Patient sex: M
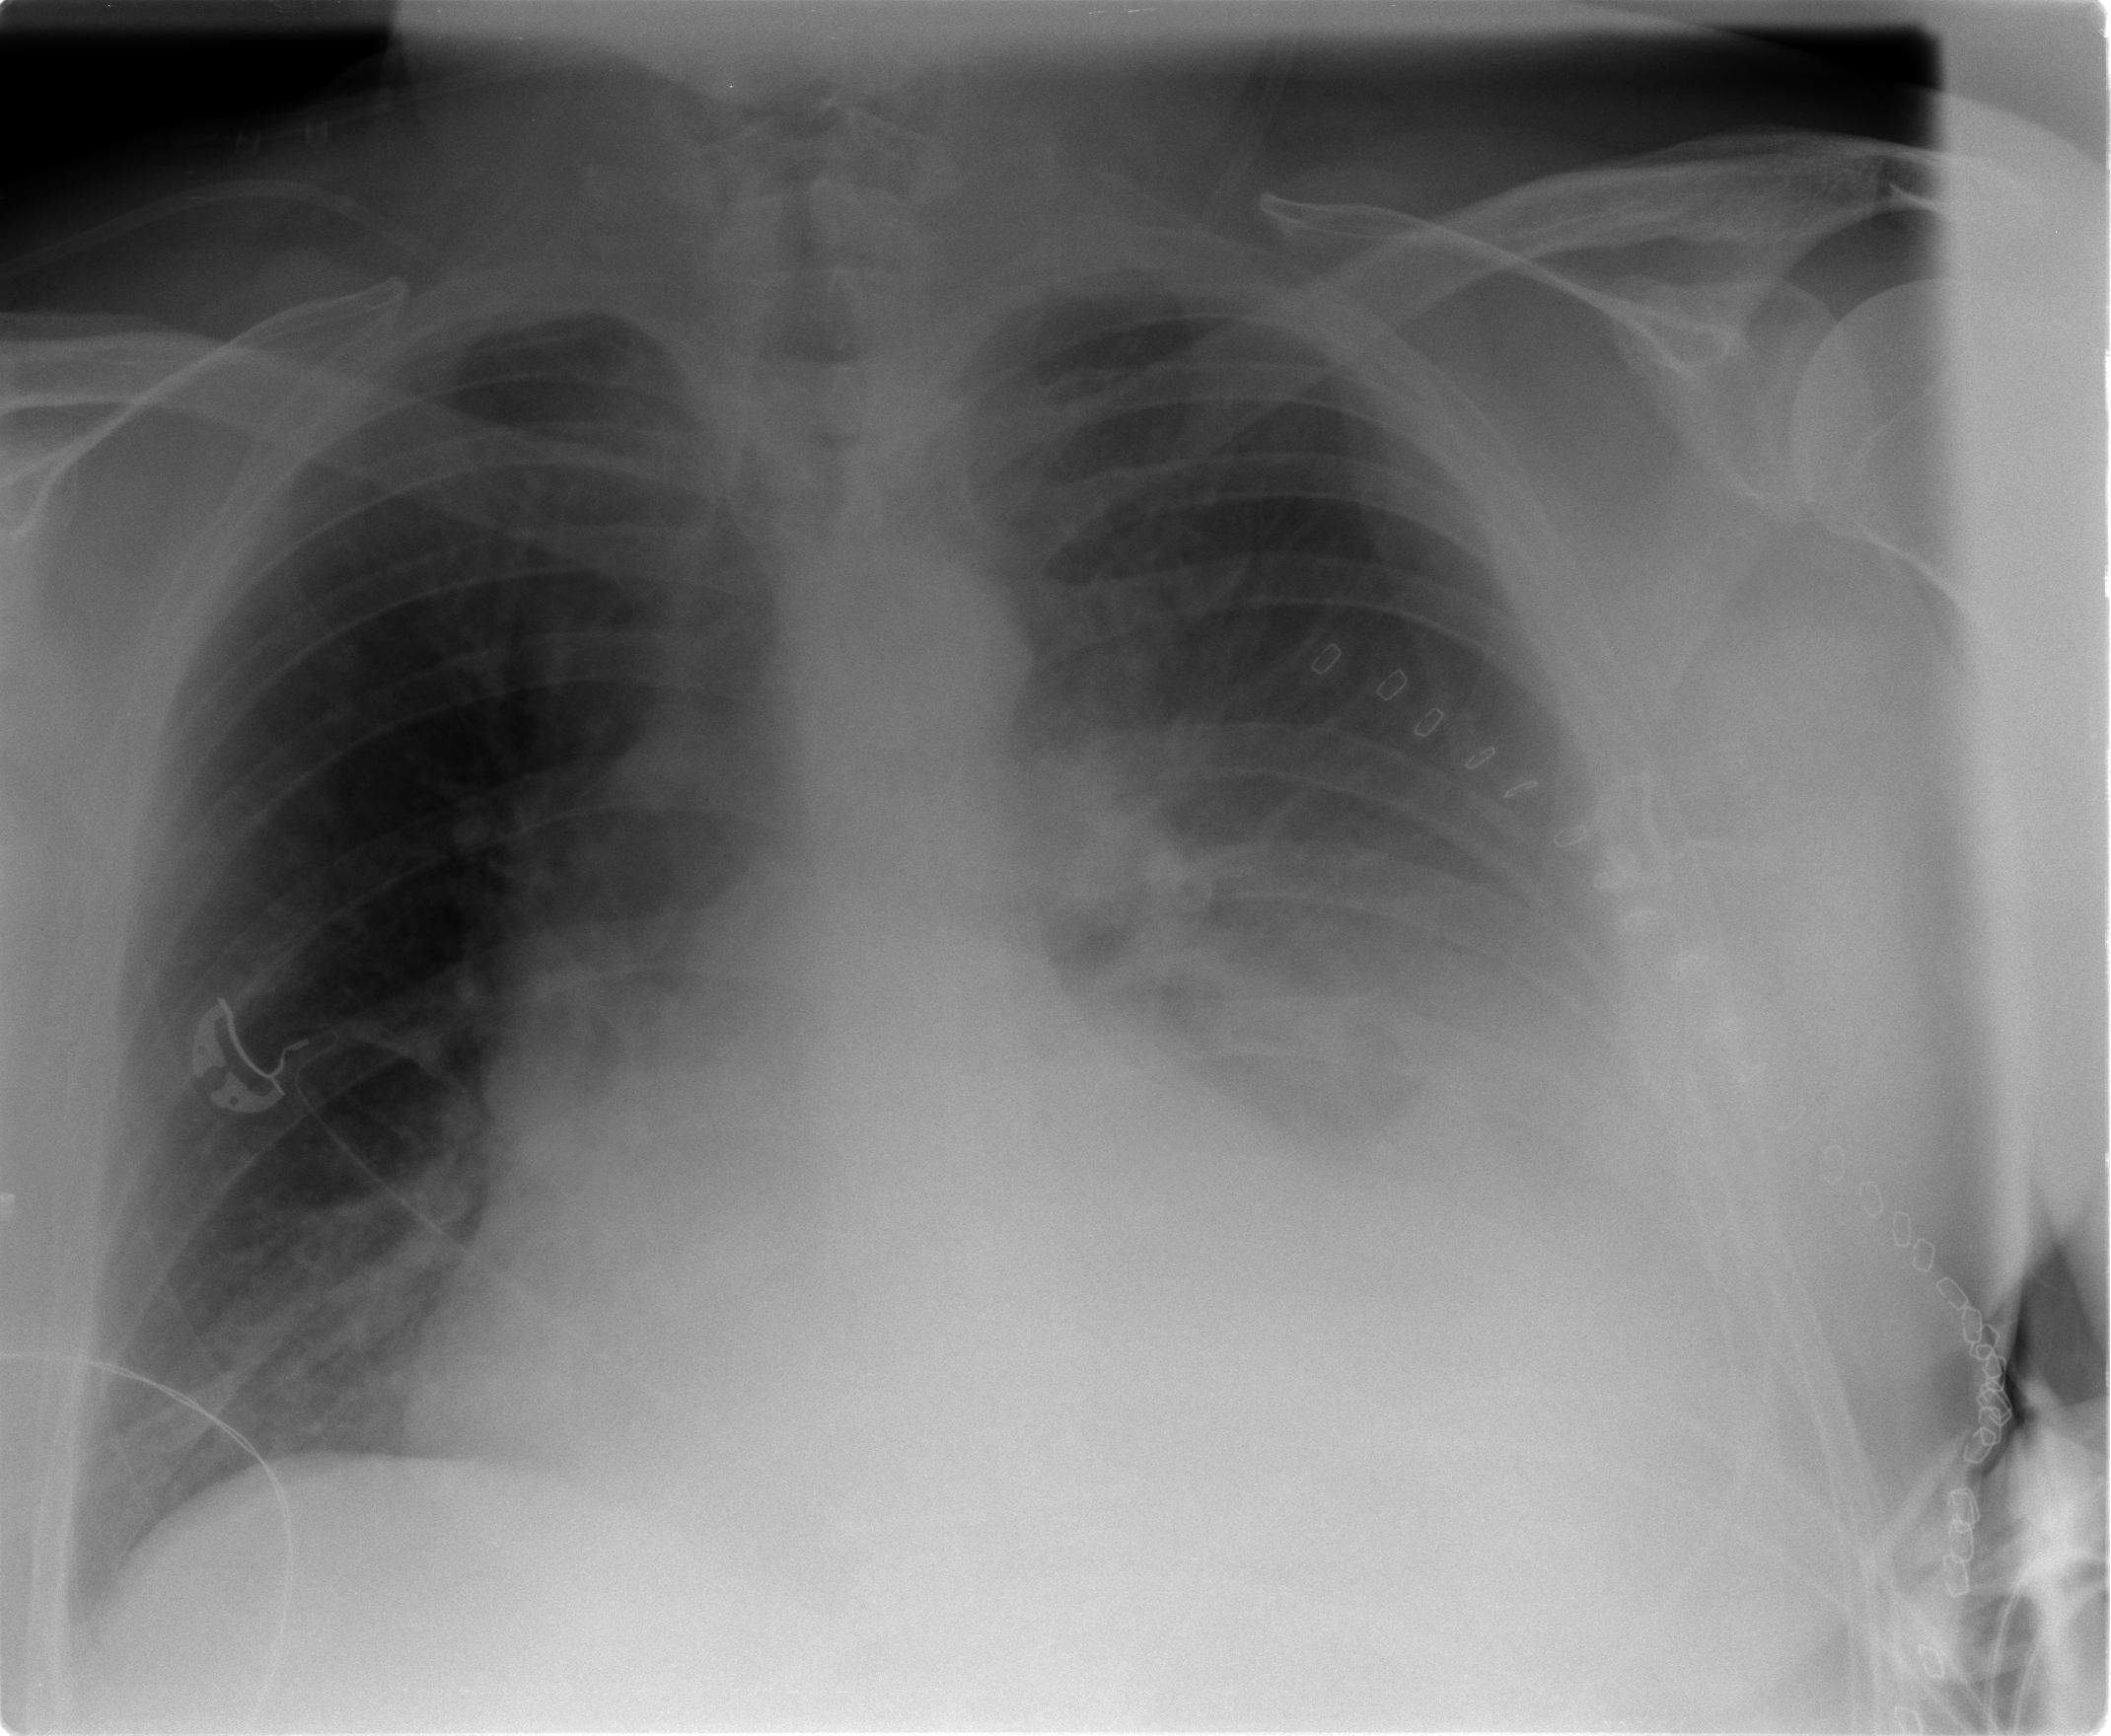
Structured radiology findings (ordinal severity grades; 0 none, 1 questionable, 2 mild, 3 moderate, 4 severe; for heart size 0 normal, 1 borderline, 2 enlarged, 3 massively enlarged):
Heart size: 2
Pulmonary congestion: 2
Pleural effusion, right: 1
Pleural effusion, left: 3
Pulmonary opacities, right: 0
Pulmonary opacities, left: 0
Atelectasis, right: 2
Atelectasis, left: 3